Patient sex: M
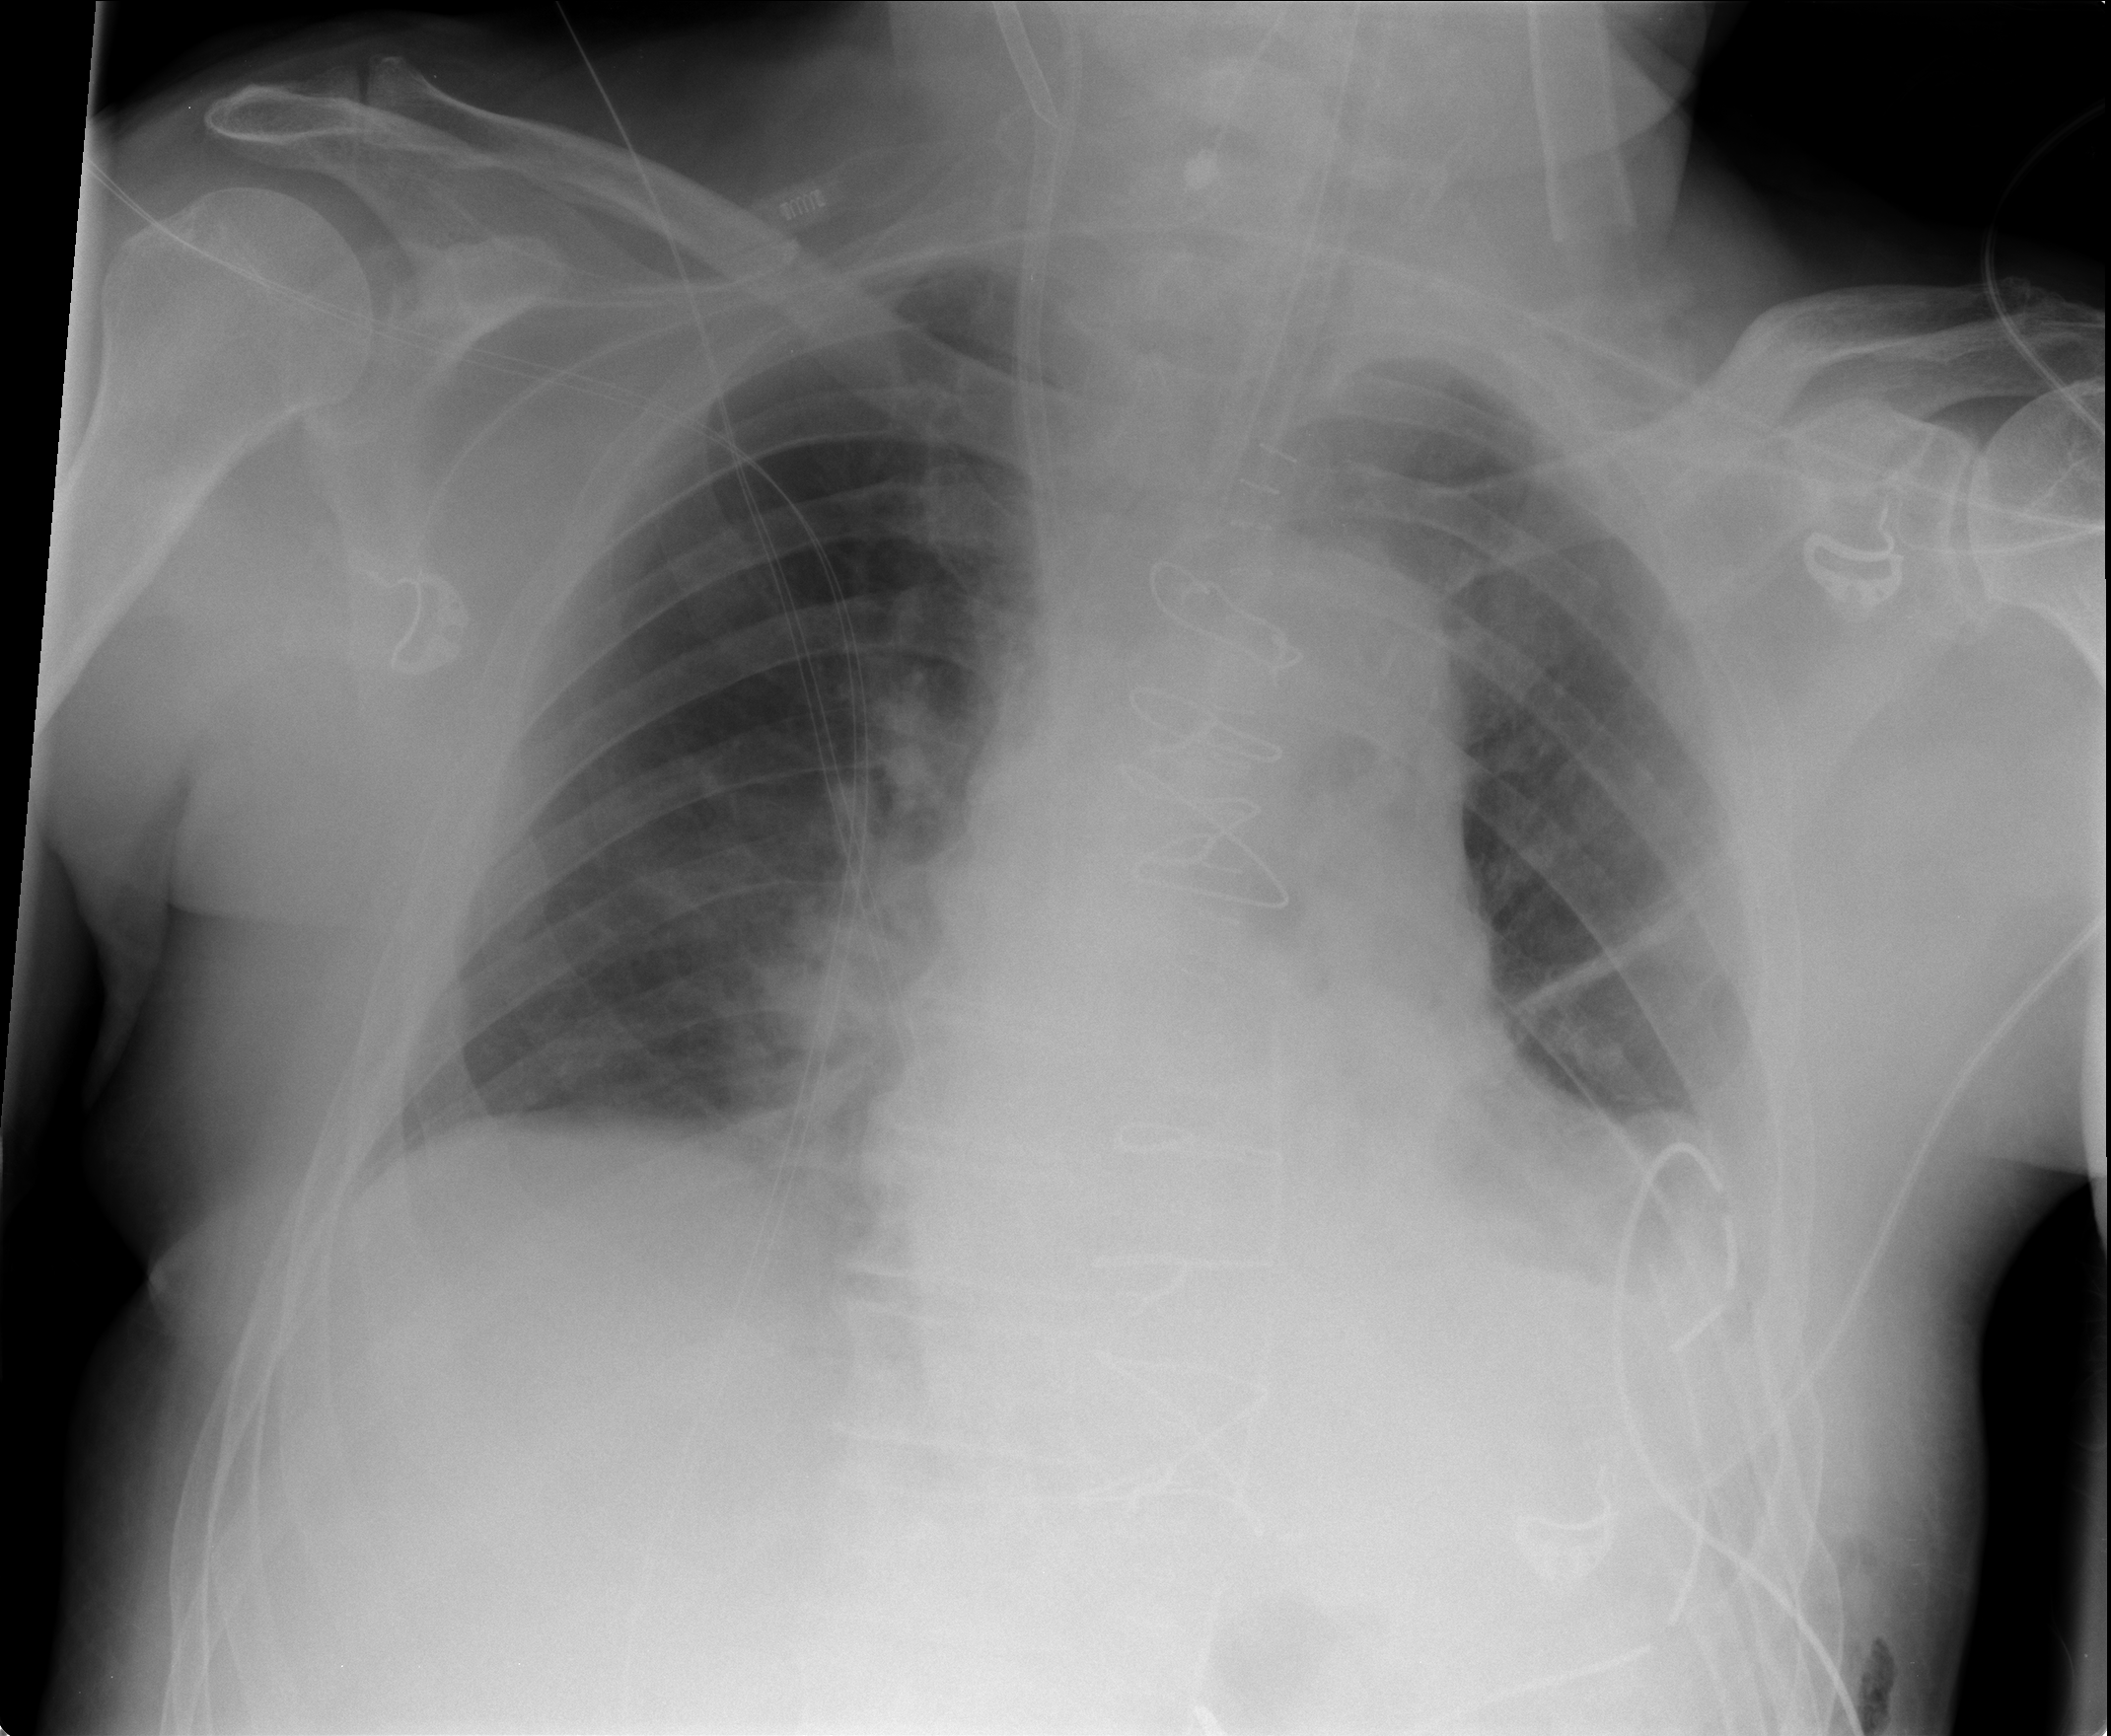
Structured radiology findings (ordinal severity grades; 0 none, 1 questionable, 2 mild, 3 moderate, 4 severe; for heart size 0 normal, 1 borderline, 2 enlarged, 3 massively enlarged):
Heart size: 2
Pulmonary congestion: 0
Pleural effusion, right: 0
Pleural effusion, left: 2
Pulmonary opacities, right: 0
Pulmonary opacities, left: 0
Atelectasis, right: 0
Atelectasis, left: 2